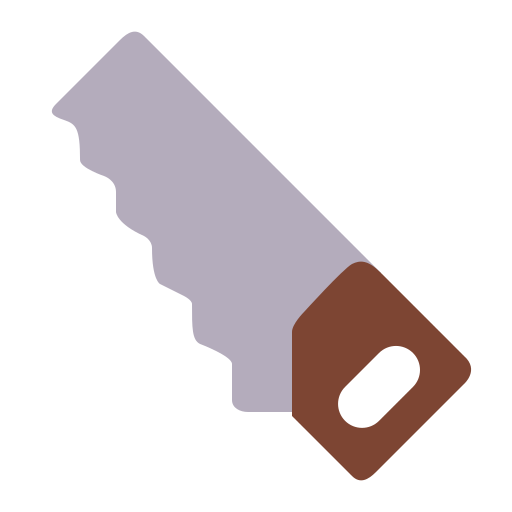
carpentry saw flat